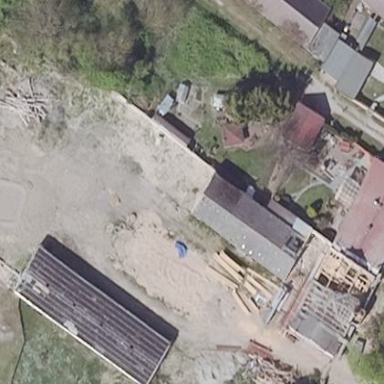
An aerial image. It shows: Cowshed building.